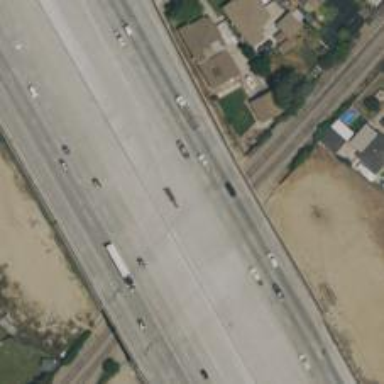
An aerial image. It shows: Motorway bridge.